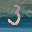
Label: 3